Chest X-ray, PA view. Patient: 27 years old, sex M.
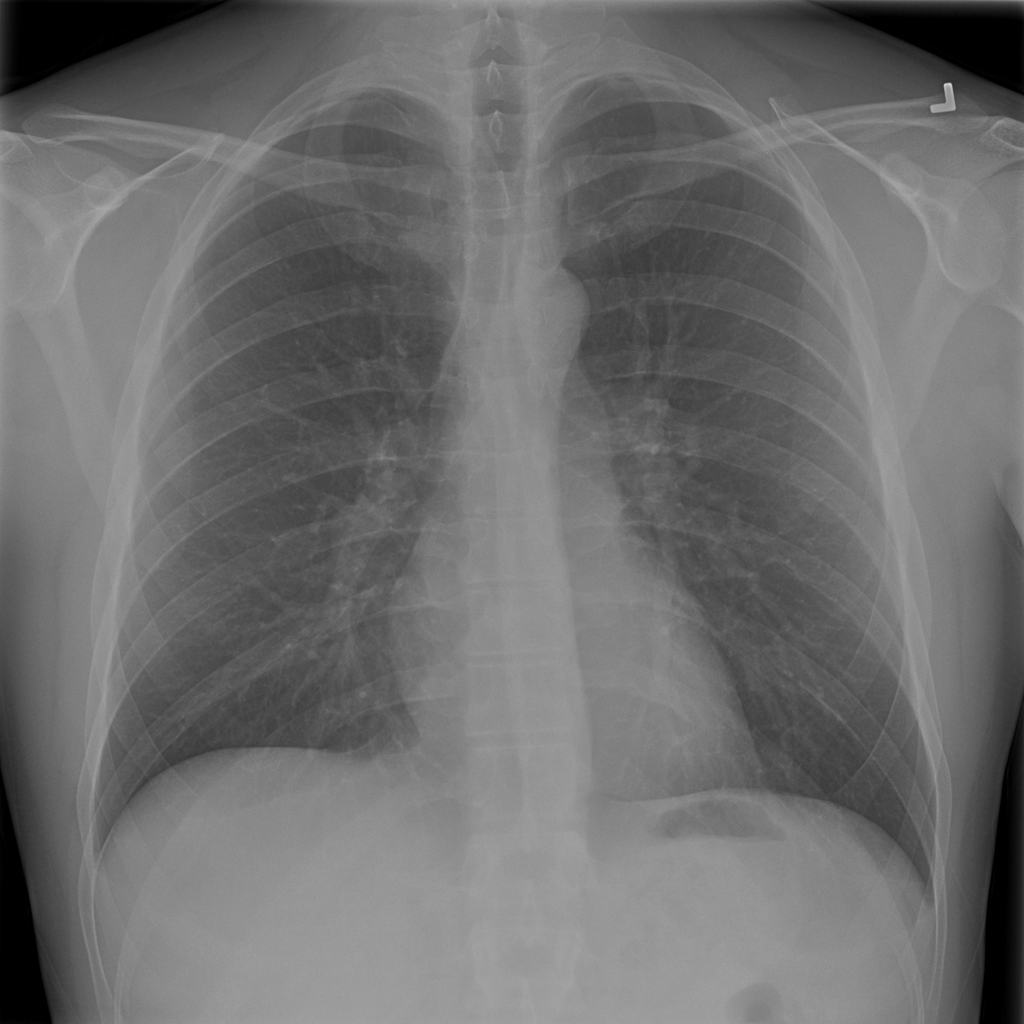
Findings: No Finding